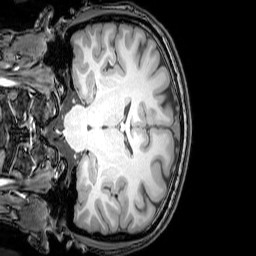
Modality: T1w
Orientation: coronal
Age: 25
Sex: male
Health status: healthy
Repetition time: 0.081 s
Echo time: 0.037 s